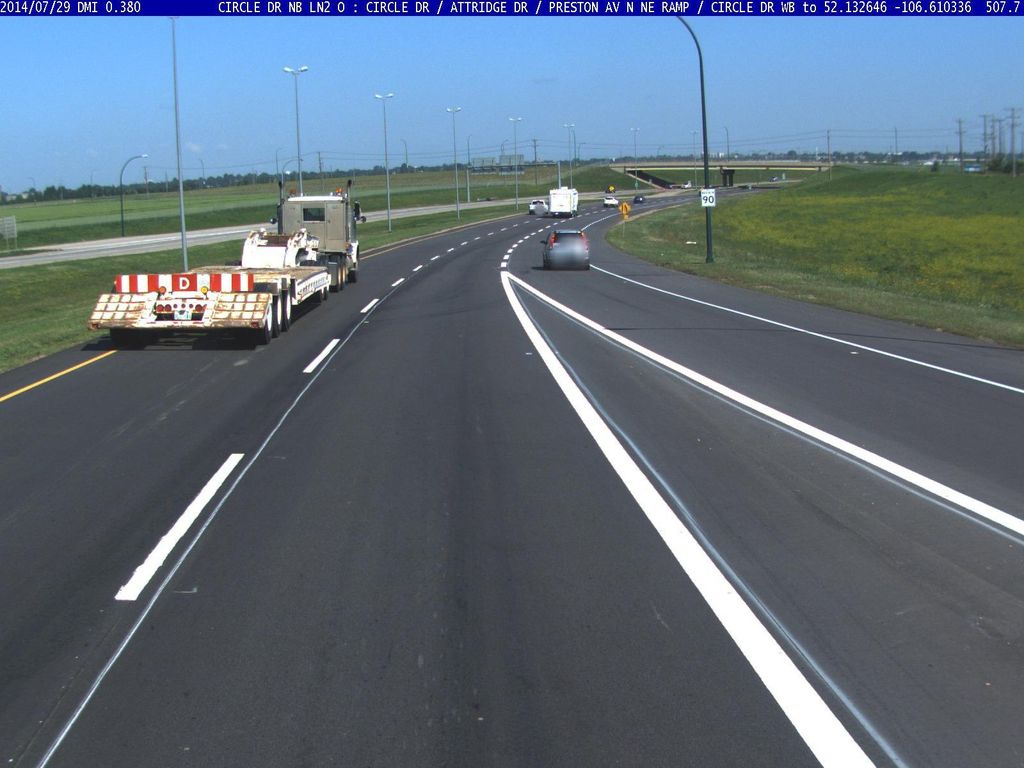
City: saskatoon